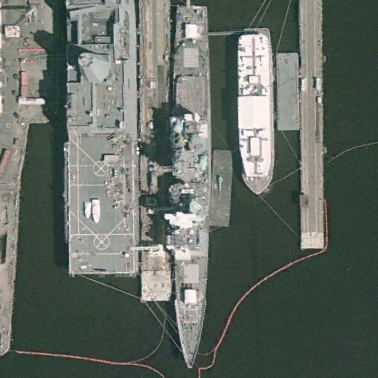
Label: cruiser